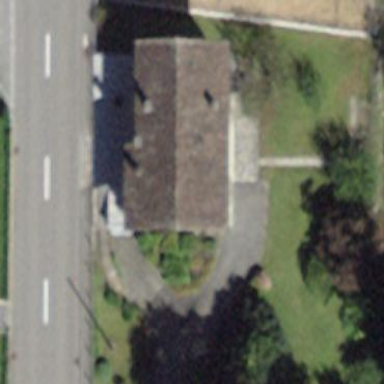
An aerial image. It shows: Detached building.